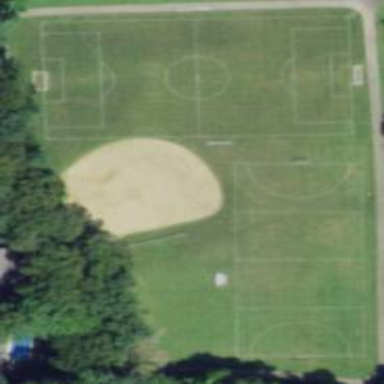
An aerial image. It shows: Grass pitch suitable for baseball and soccer activities.